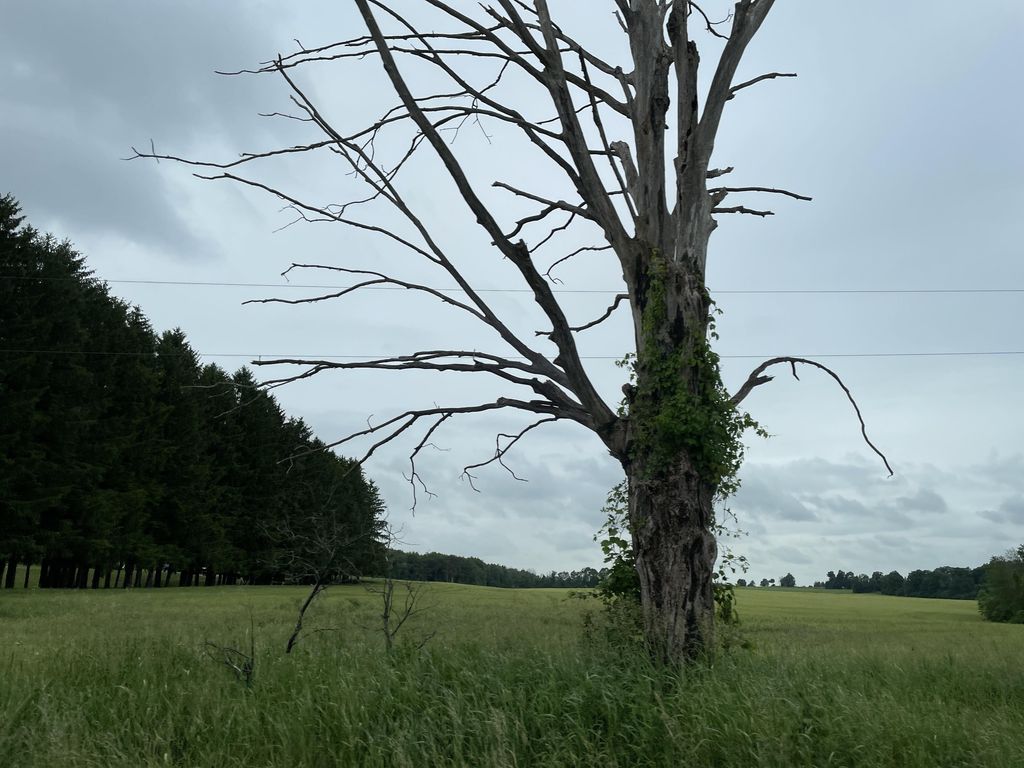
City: kitchener-waterloo